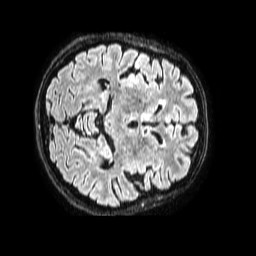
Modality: FLAIR
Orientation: axial
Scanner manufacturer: philips
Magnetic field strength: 1.5 T
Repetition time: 4.8 s
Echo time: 0.3 s